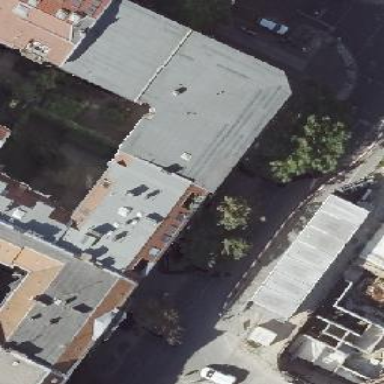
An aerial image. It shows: Residential building with unique double saltbox roof shape.